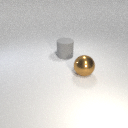
large gray rubber cylinder behind large brown metal sphere